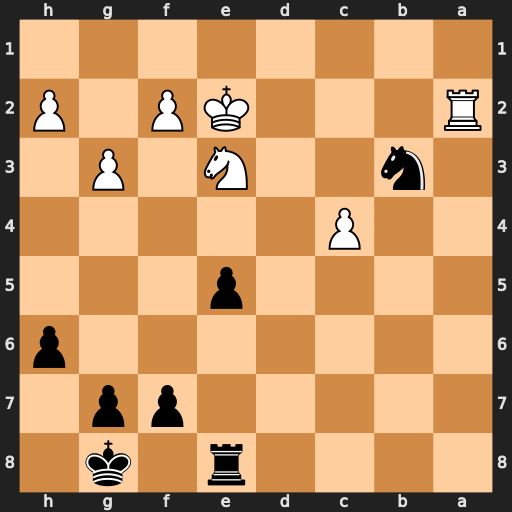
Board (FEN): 4r1k1/5pp1/7p/4p3/2P5/1n2N1P1/R3KP1P/8
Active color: b
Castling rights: -
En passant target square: -
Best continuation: Nc1+ Kd2 Nxa2